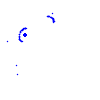
Particle: kaon